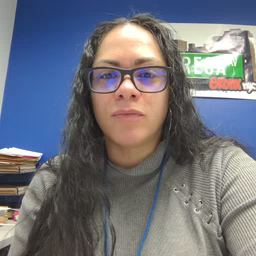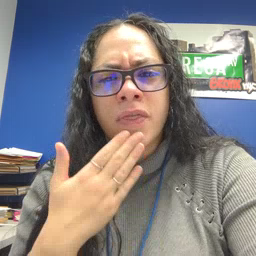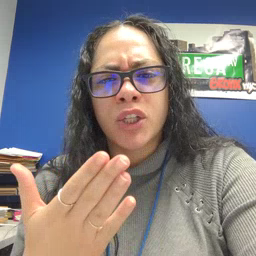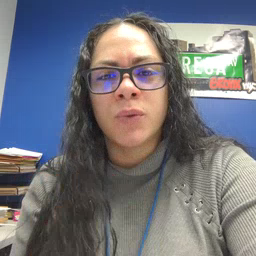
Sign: thankyou